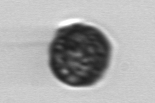
Label: Dinophyceae